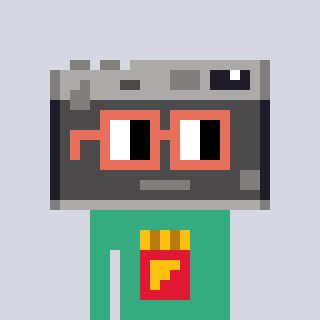
a pixel art character with square orange glasses, a camera-shaped head and a teal-colored body on a cool background